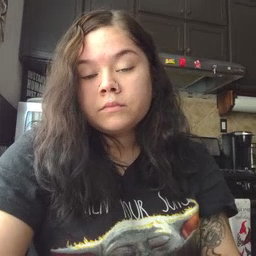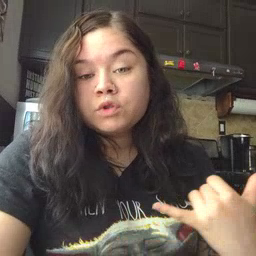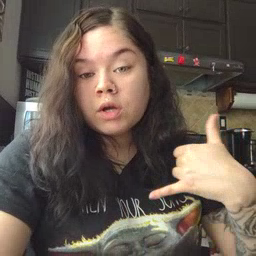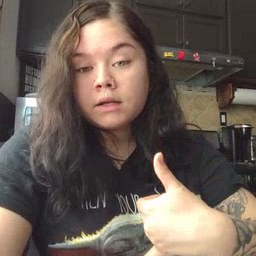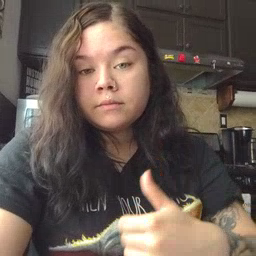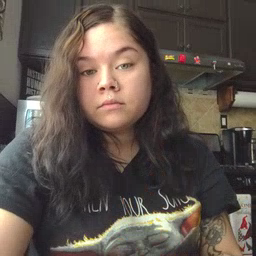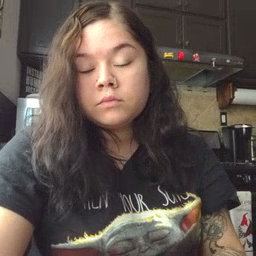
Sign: jacket